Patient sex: M
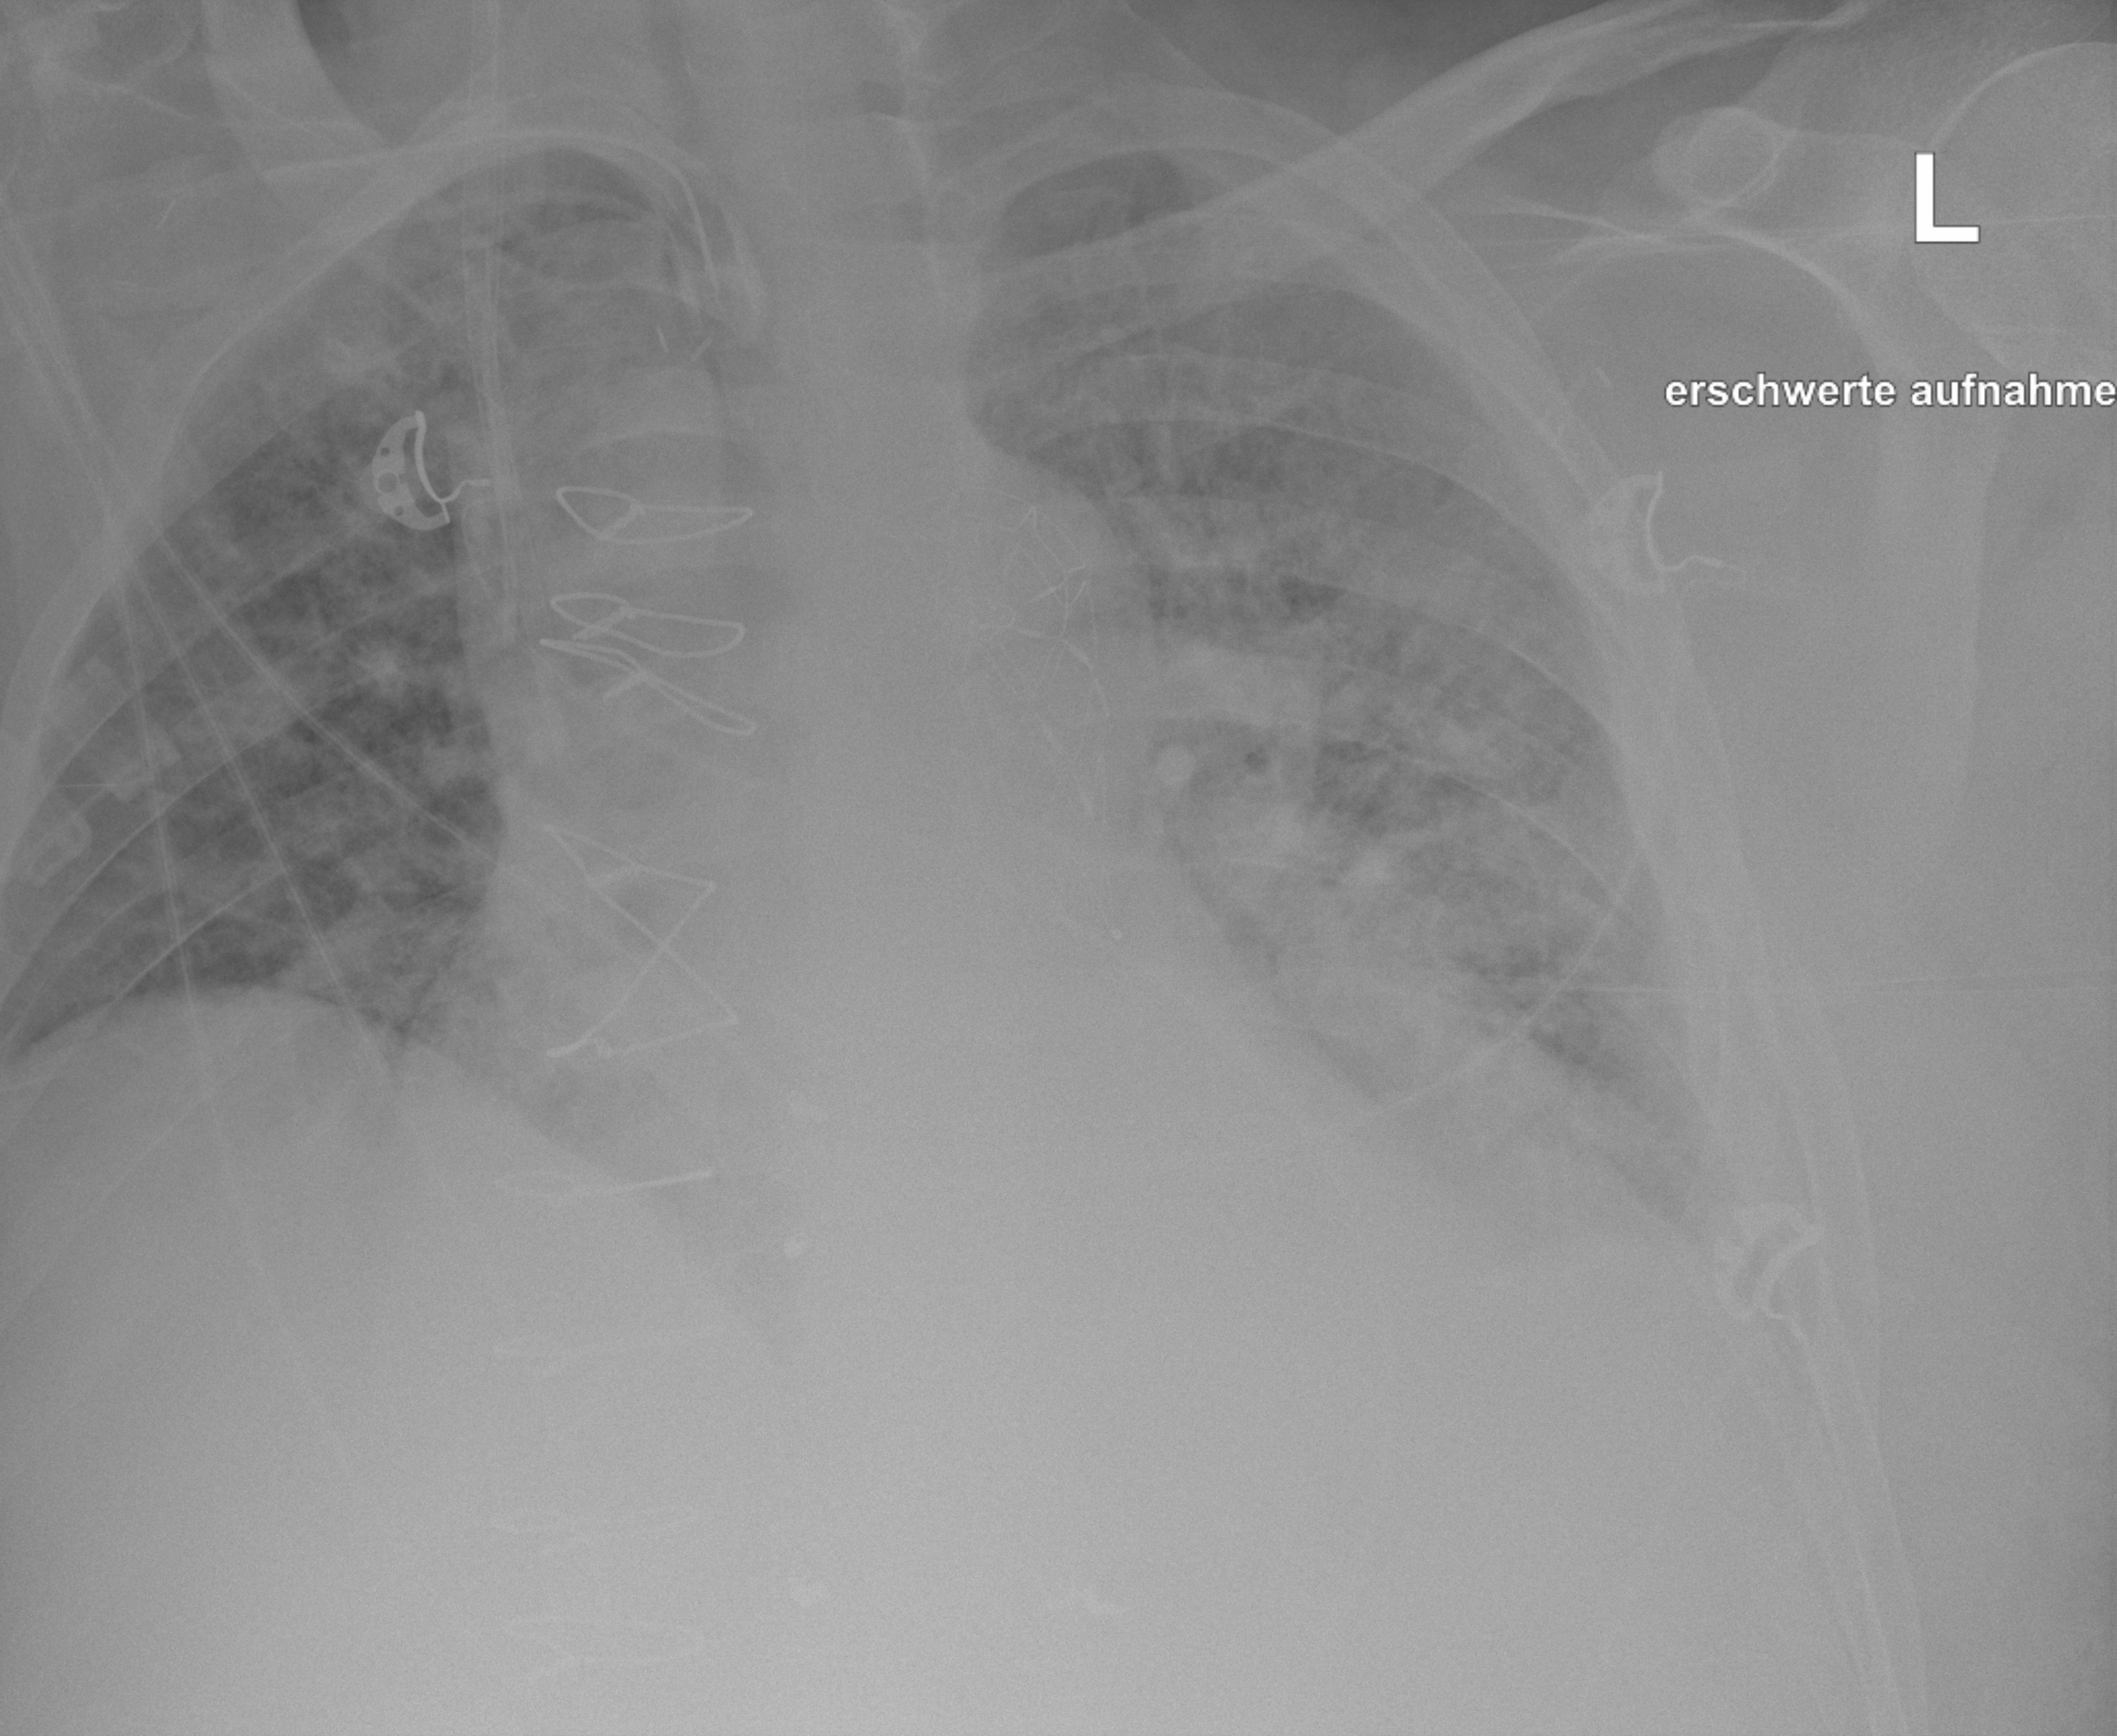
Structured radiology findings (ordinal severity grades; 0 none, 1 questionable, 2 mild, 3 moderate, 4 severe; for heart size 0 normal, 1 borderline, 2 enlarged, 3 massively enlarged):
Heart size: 2
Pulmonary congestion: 2
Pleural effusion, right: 0
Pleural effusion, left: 2
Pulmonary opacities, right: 2
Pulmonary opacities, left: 2
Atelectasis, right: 2
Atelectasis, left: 3